Aerial crown-view tile of a tropical tree (Barro Colorado Island, Panama), acquired 20250512:
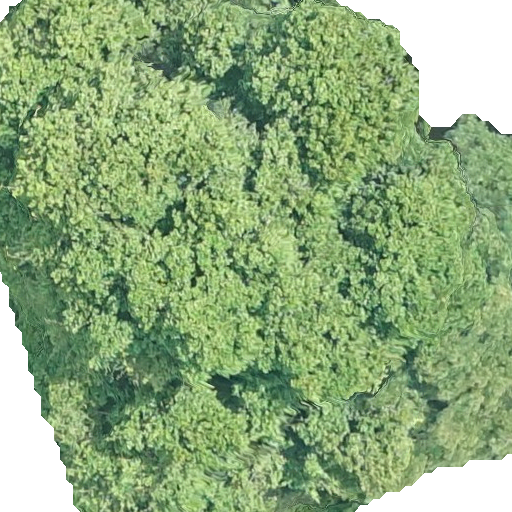
Species: Prioria copaifera
GBIF accepted scientific name: Prioria copaifera
Crown area: 404.258 m²